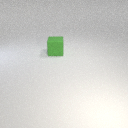
large green rubber cube